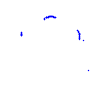
Particle: pion